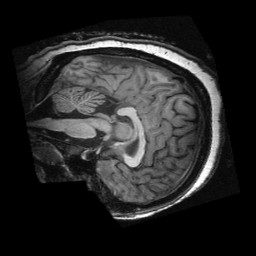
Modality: T1w
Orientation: sagittal
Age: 13
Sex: female
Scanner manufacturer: siemens
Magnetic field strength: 3 T
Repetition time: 2.3 s
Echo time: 0.00336 s